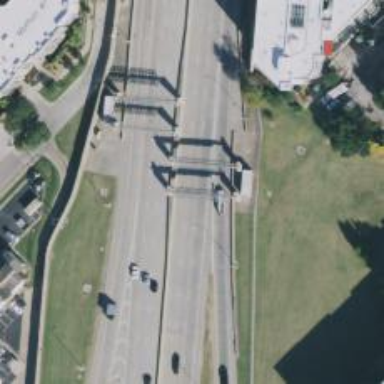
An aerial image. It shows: Toll gantry on the road.